Field crop: maize
Growth stage: 2
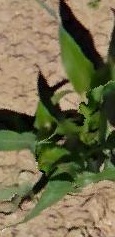
Species: maize